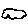
Label: cloud